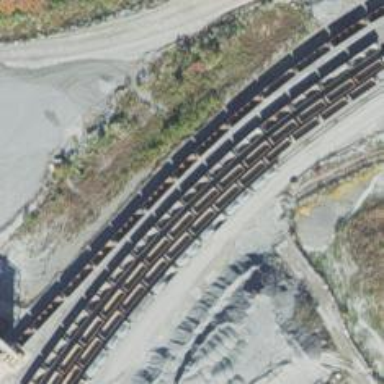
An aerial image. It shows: Rail spur service.